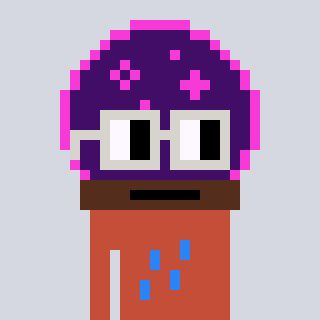
a pixel art character with square light gray glasses, a crystalball-shaped head and a rust-colored body on a cool background